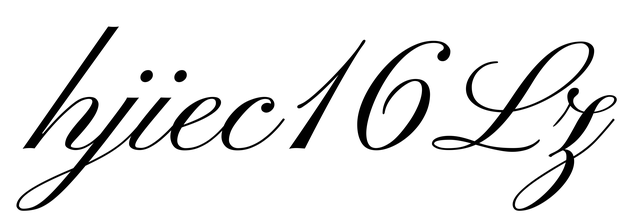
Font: PinyonScript-Regular